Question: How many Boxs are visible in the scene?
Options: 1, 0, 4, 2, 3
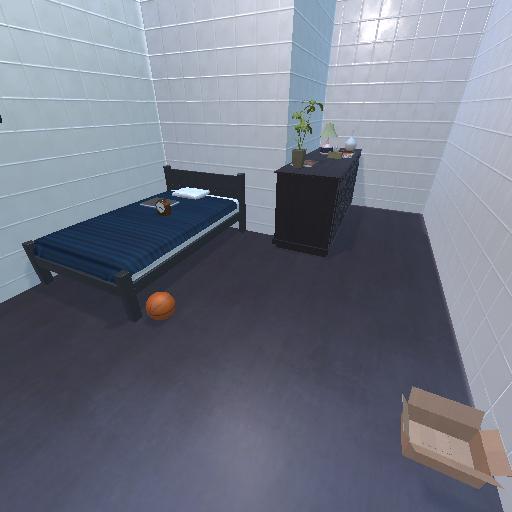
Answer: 1